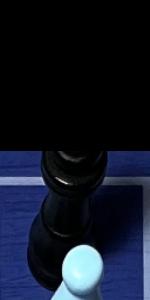
Label: King_Black